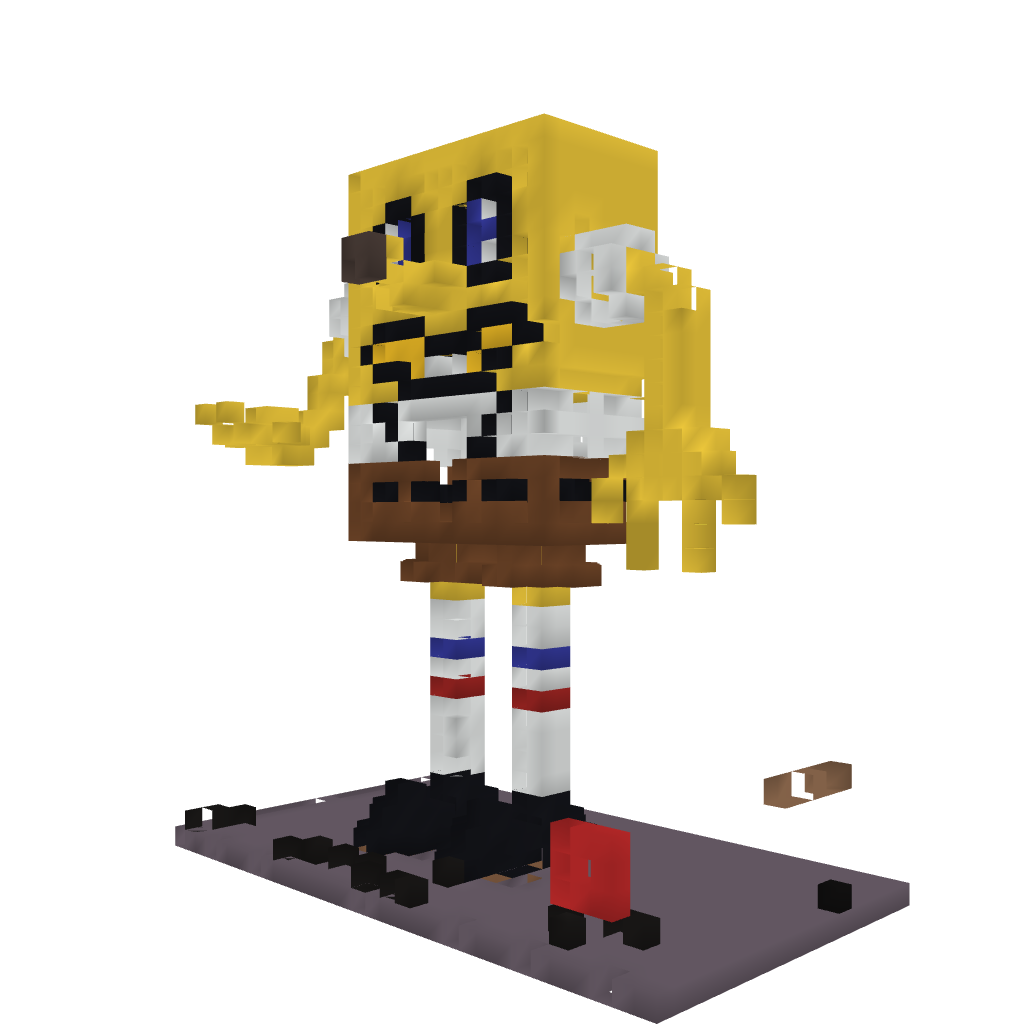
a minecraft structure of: Spongebob/Svampebob